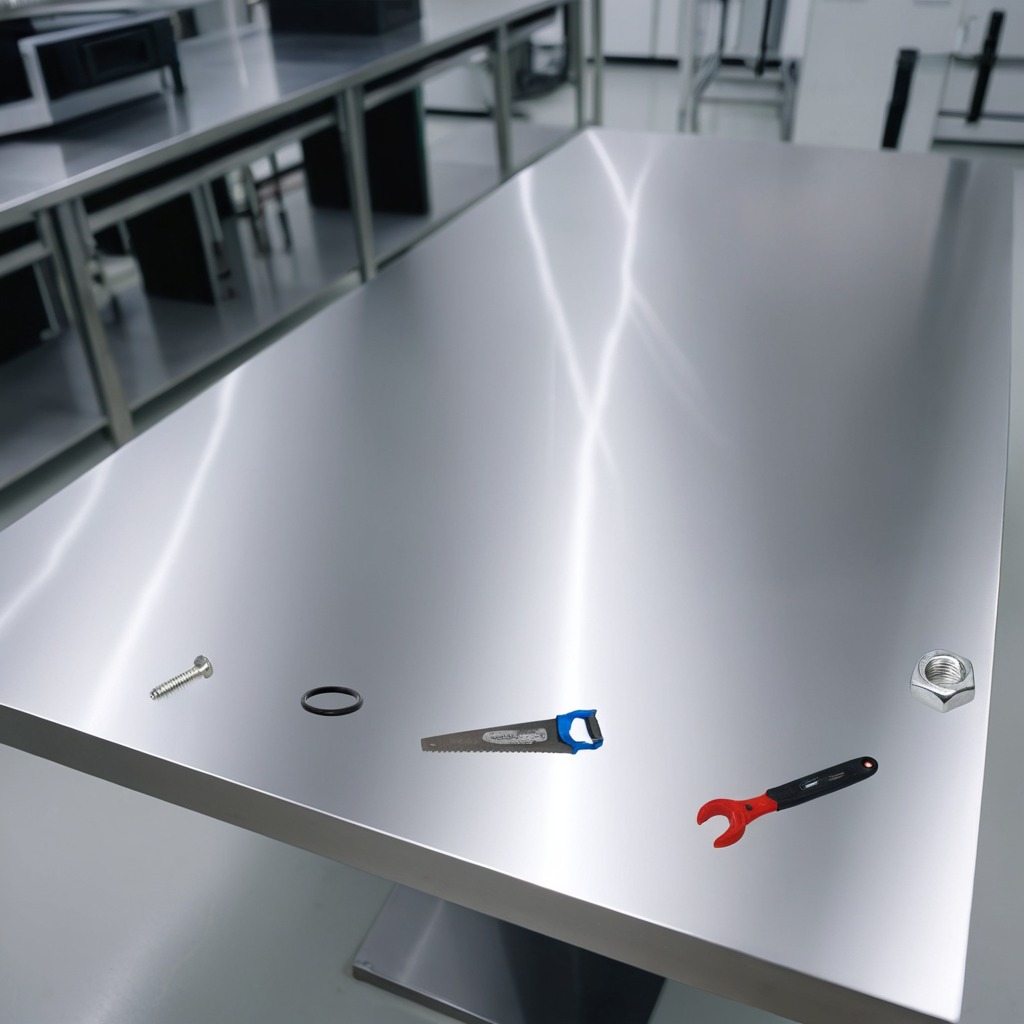
A rubber Oring, a metal machine screw, a handheld metal saw, a metal nut, and a wrench are lying on the stainless steel table.